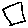
Label: square